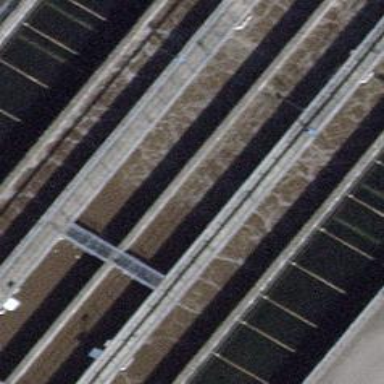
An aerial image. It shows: Reservoir used for sewage.